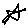
Label: star